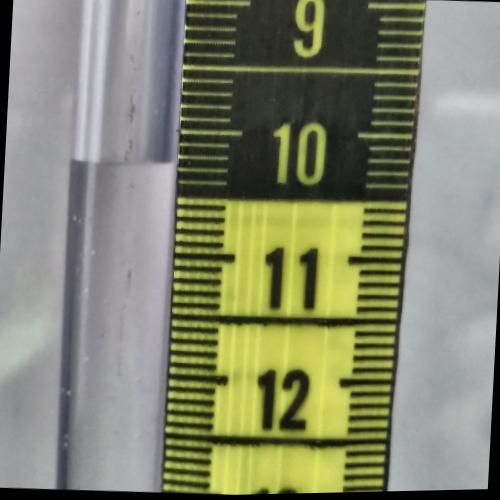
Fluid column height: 10.2 cm